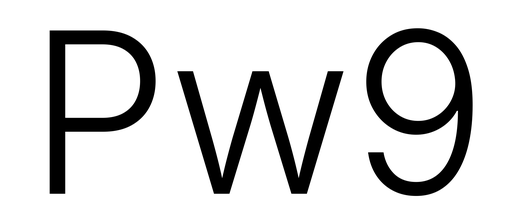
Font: Inter_Light